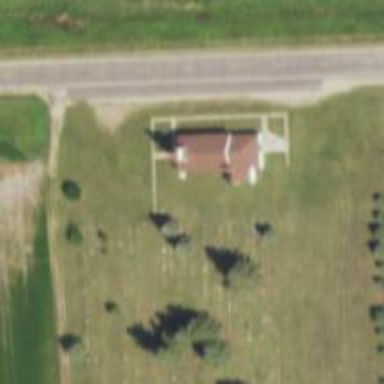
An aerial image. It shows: Cemetery.